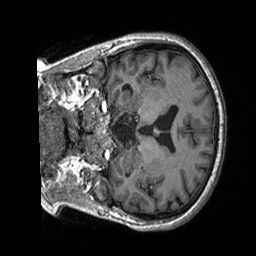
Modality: T1w
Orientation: coronal
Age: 59
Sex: female
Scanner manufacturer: siemens
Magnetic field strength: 3 T
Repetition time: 2.4 s
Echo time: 0.00226 s